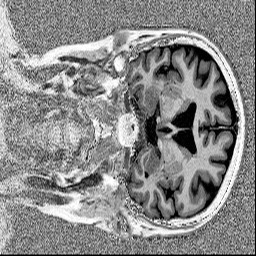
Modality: MP2RAGE
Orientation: coronal
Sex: female